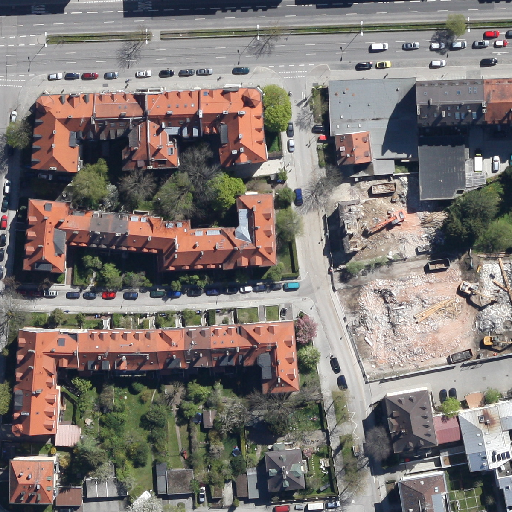
Referring expression: car driving on the road